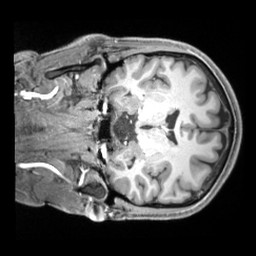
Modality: T1w
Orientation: coronal
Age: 30
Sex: male
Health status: ill
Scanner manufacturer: siemens
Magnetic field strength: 3 T
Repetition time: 2.2 s
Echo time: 0.00218 s